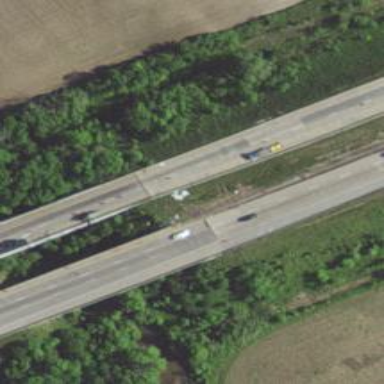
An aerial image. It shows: Bridge over motorway.